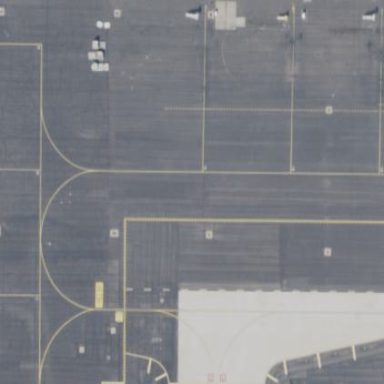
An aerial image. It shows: Apron at the airport.